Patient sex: F
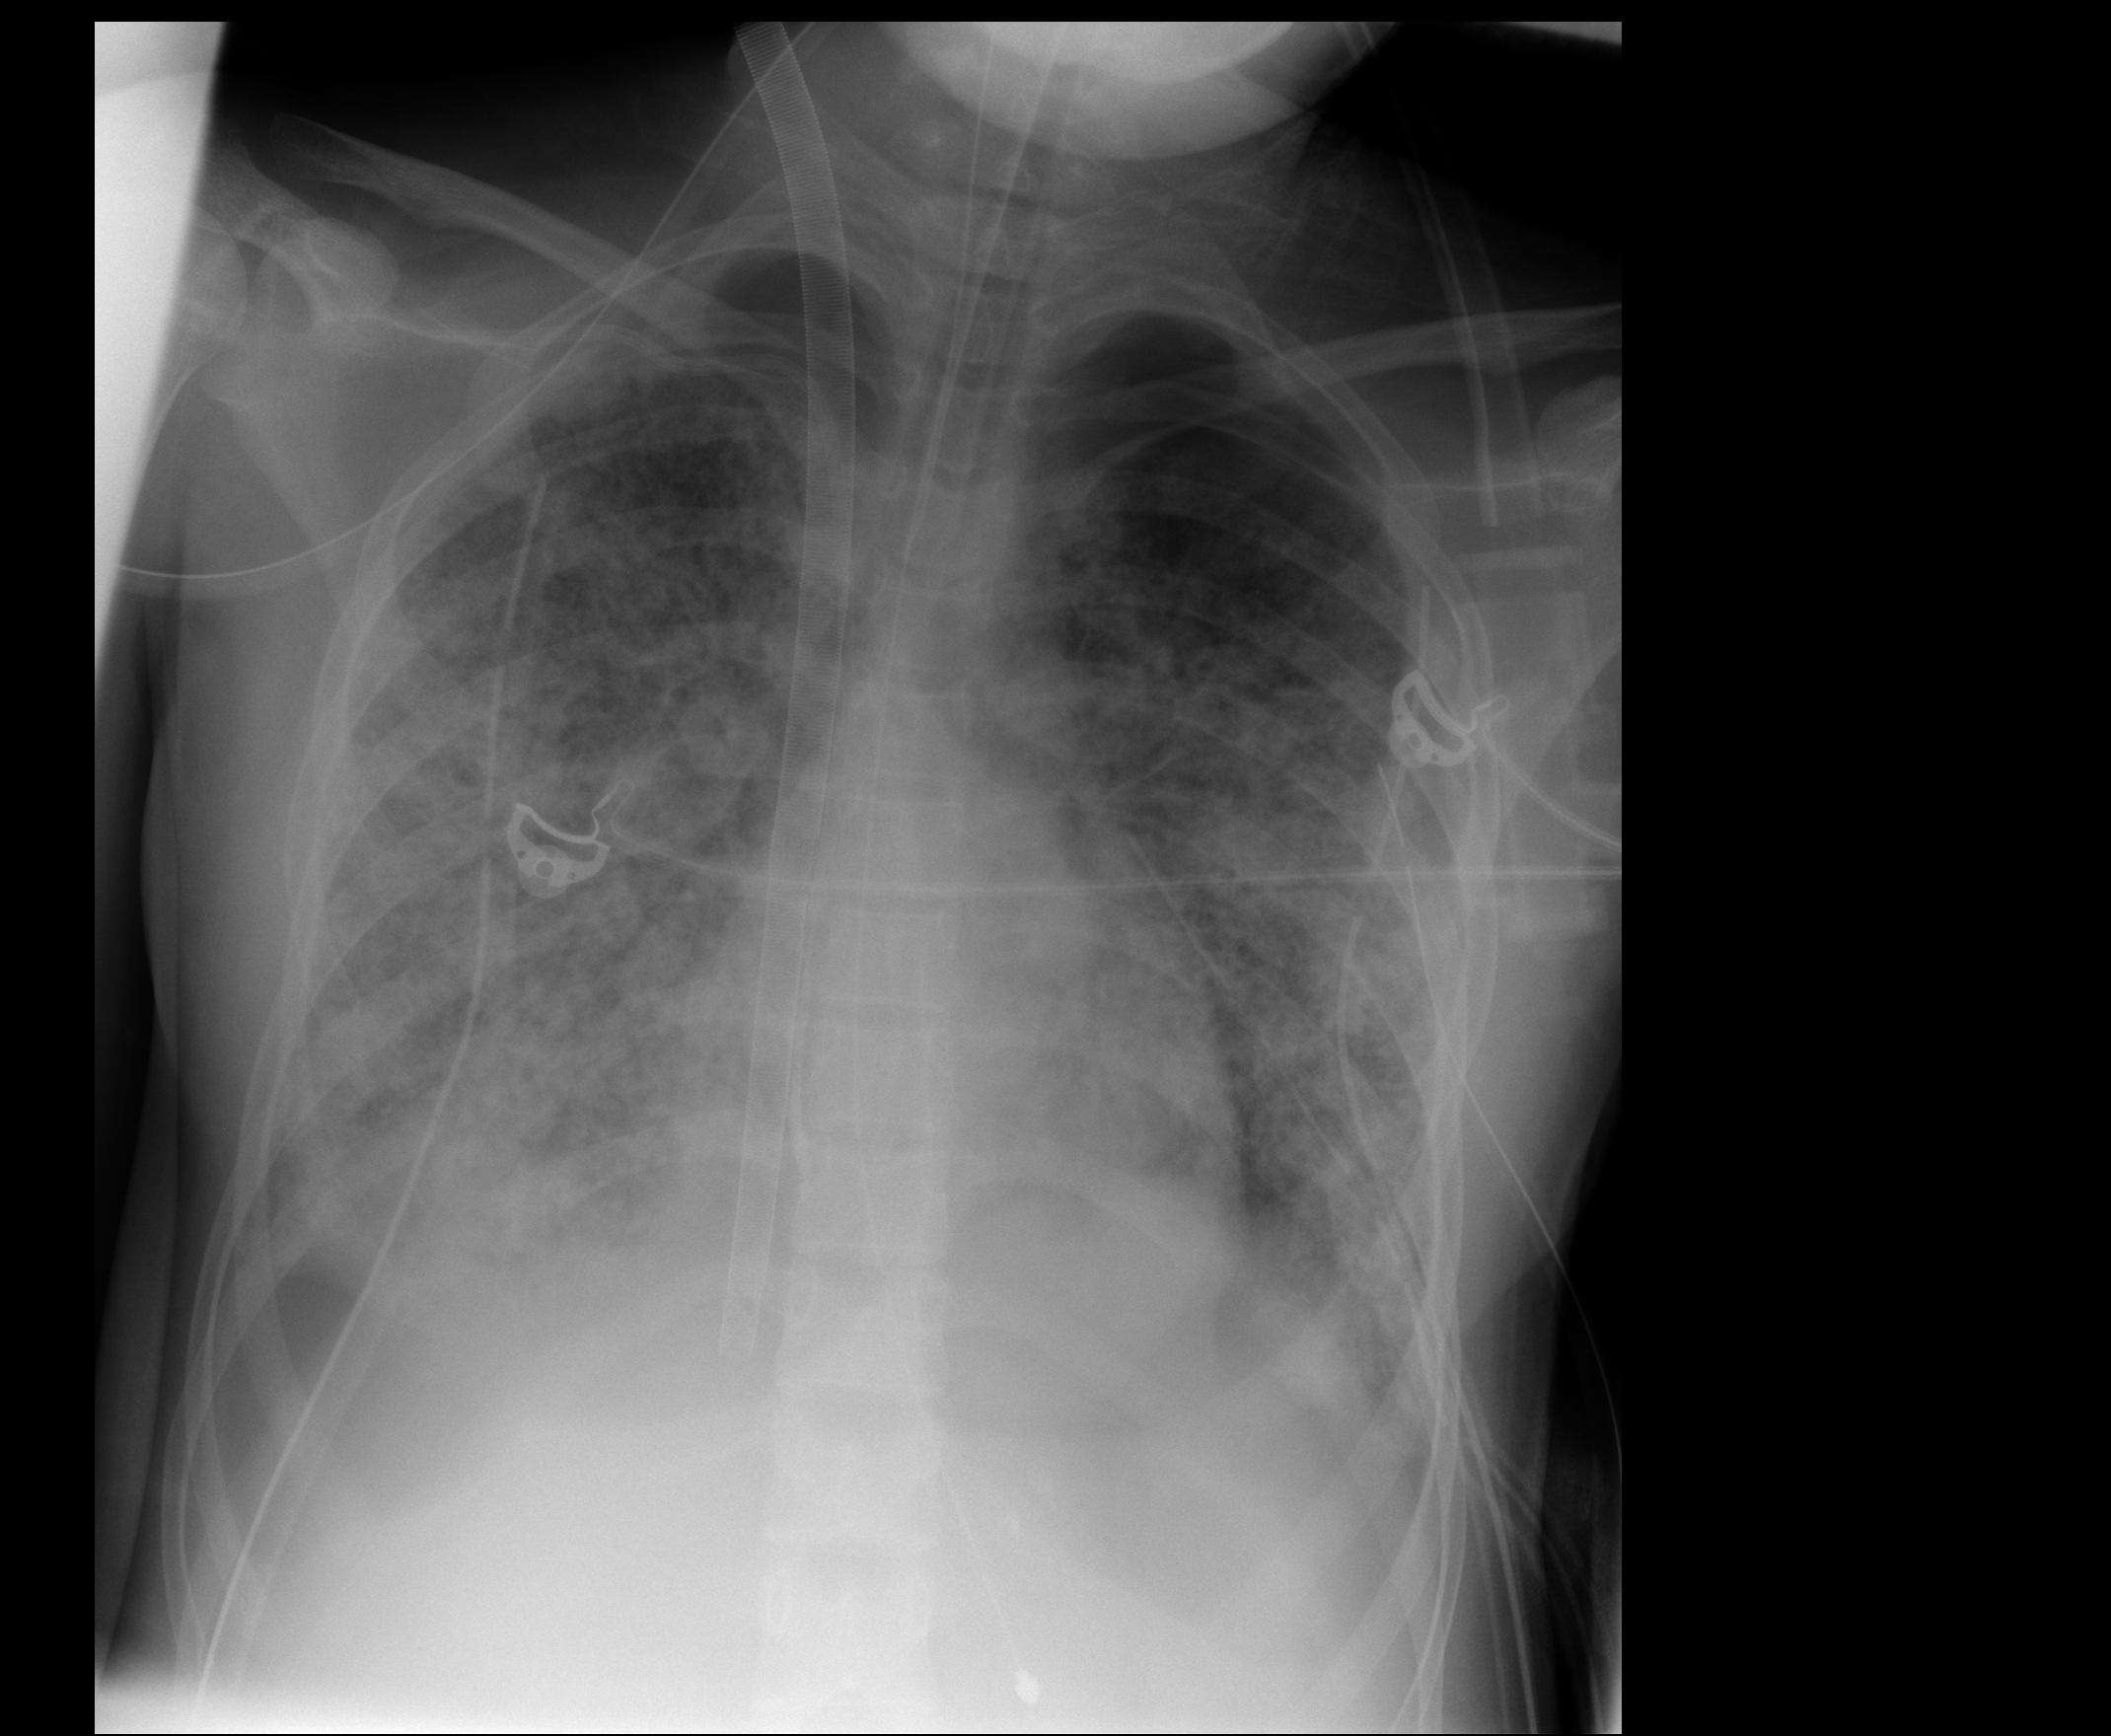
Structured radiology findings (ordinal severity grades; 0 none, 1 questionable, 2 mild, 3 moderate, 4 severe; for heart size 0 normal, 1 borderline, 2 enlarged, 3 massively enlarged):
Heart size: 0
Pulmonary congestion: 2
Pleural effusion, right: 1
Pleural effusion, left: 1
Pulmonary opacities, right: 4
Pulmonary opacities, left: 4
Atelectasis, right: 3
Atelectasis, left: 2